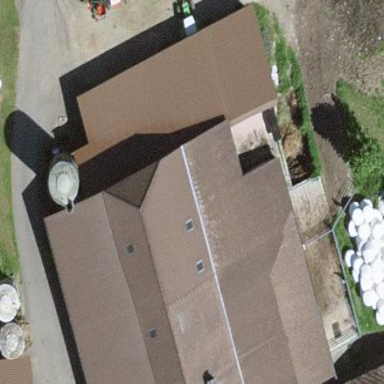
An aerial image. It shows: Barn.